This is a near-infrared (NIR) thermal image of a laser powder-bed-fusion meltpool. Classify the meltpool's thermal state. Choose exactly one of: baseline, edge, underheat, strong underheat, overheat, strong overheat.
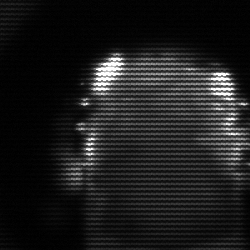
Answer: baseline